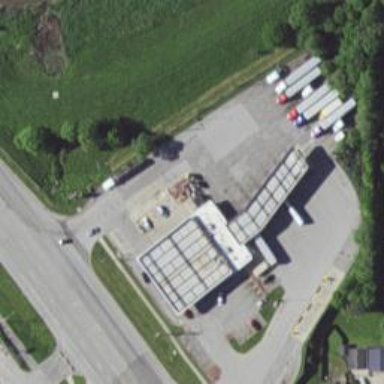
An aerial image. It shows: Convenience shop.